Question: I'm trying to create a Properties form for selected items from my small file explorer[ListView] [like in Windows when you right click on some selected files/folders and choose Properties.]
the form shows Name,Location,Type,Size and
It's a [WCF service] server client application, so i get the attributes from the server from a method called that starts in its own thread.
How do i set CheckState.Indeterminate if the multiple files that have different attributes values for [Hidden] and [Readonly].

'''
WCF_Client.FM_ServiceReference.FileManagerClient client;
private void Form_MultiProp_Load(object sender, EventArgs e)
{
Thread th = new Thread(Multi);
th.Start();
}
private void GetAttributes(FileAttributes fAttributes)
{
this.Invoke((MethodInvoker)delegate
{
if (fAttributes != 0)
{
if ((fAttributes & FileAttributes.Hidden) == FileAttributes.Hidden)
Hidden.Checked = true;
if ((fAttributes & FileAttributes.ReadOnly) == FileAttributes.ReadOnly)
ReadOnly.Checked = true;
}
});
}
public void Multi()
{
foreach (Item item in itemCollection)
{
GetAttributes(client.GetAttributeOfPath(item.Path));
}
}
'''
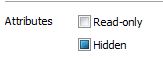
Answer: I've added all attributes in a list, then called Checking method that determines what CheckState should be in ReadonlyCheckBox and HiddenCheckBox, method checks if 'prev attribute == next attribute' to set the CheckState.
'''
List<FileAttributes> listAttributes = new List<FileAttributes>();
private void HiddenInvoke(CheckState HiddenState)
{
this.Invoke((MethodInvoker)delegate
{
Hidden.CheckState = HiddenState;
});
}
private void ReadOnlyInvoke(CheckState ReadOnlyState)
{
this.Invoke((MethodInvoker)delegate
{
ReadOnly.CheckState = ReadOnlyState;
});
}
private void HiddenCheck(bool check)
{
this.Invoke((MethodInvoker)delegate
{
Hidden.Checked = check;
});
}
private void ReadOnlyCheck(bool check)
{
this.Invoke((MethodInvoker)delegate
{
ReadOnly.Checked = check;
});
}
public void Multi()
{
try
{
long SizeAll = 0;
int fileCount = 0, folderCount = 0;
LocInvoke(Loc);
foreach (ListViewItem item in SelectedItems)
{
// some other calculations..
if (client.IsFile(item.ToolTipText))
TypeInvoke(++fileCount, folderCount);
else if (client.IsFolder(item.ToolTipText))
TypeInvoke(fileCount, ++folderCount);
// Adding Attributes to a list
listAttributes.Add(client.GetAttributeOfPath(item.ToolTipText));
//Size Calculation
SizeInvoke(CnvrtUnit(SizeAll += client.GetSizeOfPath(item.ToolTipText)));
}
Checking();
Finished("OK", true);
}
catch { } //in case user closes the form before it finishes
}
private void Checking()
{
bool hiddenSet = false;
bool readonlySet = false;
for (int i = 1; i < listAttributes.Count; i++)
{
if (hiddenSet && readonlySet) //checks if they already different then there's no need to check again
return;
if (!hiddenSet)
{
if ((listAttributes[i - 1] & FileAttributes.Hidden) == (listAttributes[i] & FileAttributes.Hidden))
{
HiddenCheck((listAttributes[i] & FileAttributes.Hidden) == FileAttributes.Hidden);
}
else
{
HiddenInvoke(CheckState.Indeterminate);
hiddenSet = true;
}
}
if (!readonlySet)
{
if ((listAttributes[i - 1] & FileAttributes.ReadOnly) == (listAttributes[i] & FileAttributes.ReadOnly))
{
ReadOnlyCheck((listAttributes[i] & FileAttributes.ReadOnly) == FileAttributes.ReadOnly);
}
else
{
ReadOnlyInvoke(CheckState.Indeterminate);
readonlySet = true;
}
}
}
}
'''